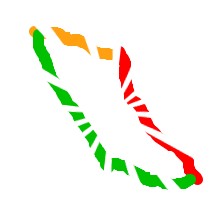
Shape: parallelogram